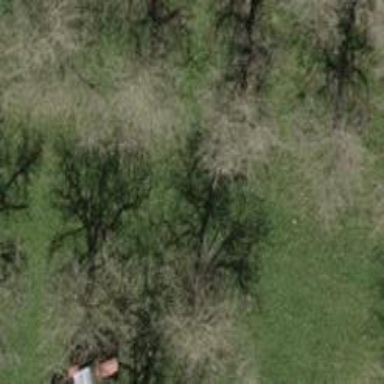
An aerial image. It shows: Beautiful tree in nature.